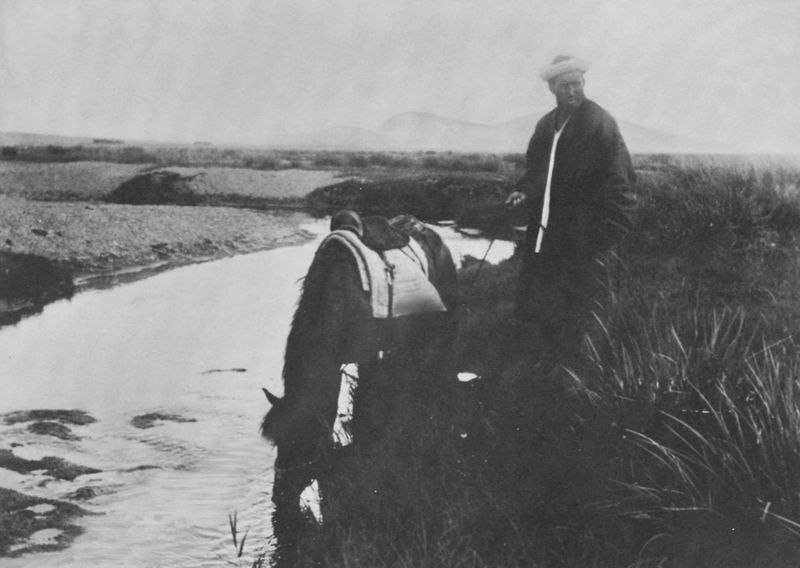
Titel: Kirgisen
Künstler: Russischer Photograph
Standort: Hamburg
Institution: Hamburgisches Museum für Völkerkunde
Schlagwörter: himmel, mann, umhang, wasser, weiß, fluss, landschaft, ufer, hut, schwarz, gras, wiese, saufen, feld, ferne, schilf, weite, mantel, pferd, sattel, wüste, gelände, böschung, bauer, foto, fotografie, photographie, orient, asien, schwarz weiß, photo, moor, tränke, turban, aufnahme, fot